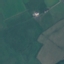
Land use / land cover class: Pasture